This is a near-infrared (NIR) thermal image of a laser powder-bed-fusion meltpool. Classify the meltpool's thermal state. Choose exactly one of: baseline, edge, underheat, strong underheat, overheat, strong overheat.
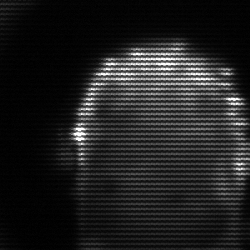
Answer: baseline